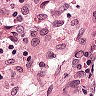
Metastatic tissue present: no